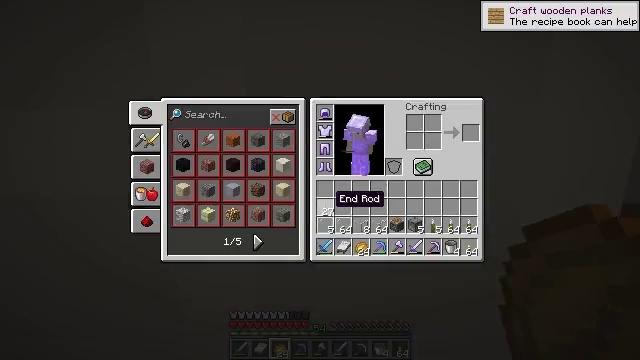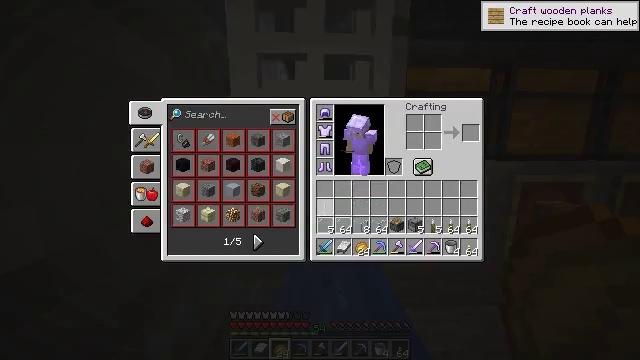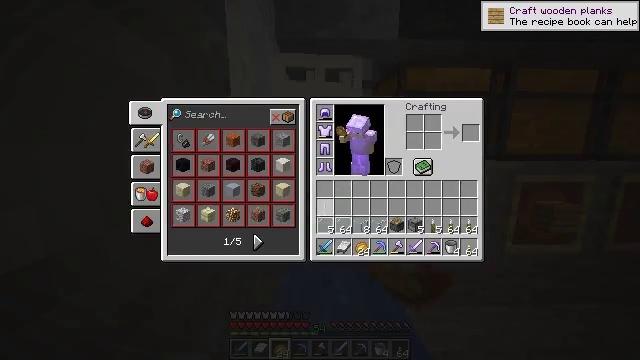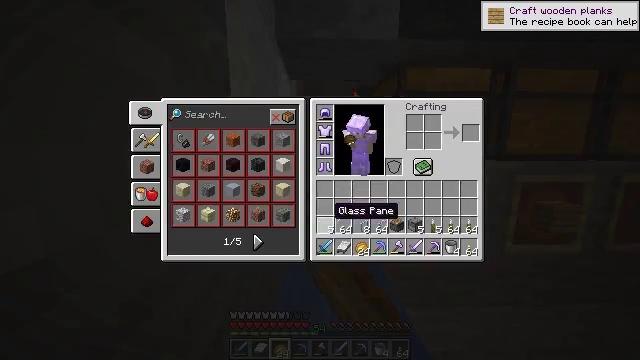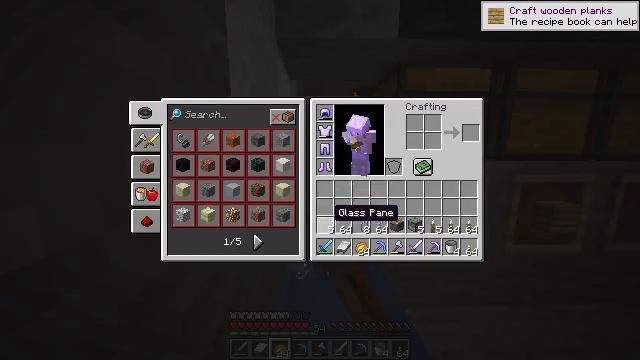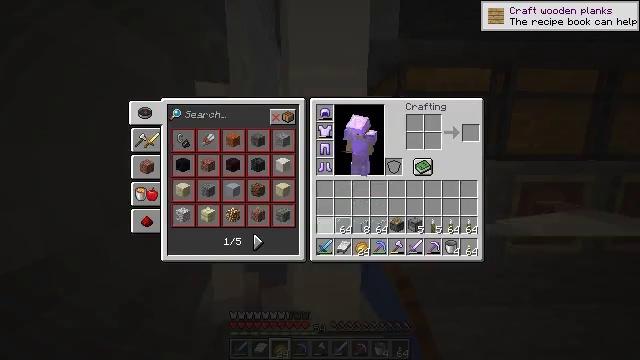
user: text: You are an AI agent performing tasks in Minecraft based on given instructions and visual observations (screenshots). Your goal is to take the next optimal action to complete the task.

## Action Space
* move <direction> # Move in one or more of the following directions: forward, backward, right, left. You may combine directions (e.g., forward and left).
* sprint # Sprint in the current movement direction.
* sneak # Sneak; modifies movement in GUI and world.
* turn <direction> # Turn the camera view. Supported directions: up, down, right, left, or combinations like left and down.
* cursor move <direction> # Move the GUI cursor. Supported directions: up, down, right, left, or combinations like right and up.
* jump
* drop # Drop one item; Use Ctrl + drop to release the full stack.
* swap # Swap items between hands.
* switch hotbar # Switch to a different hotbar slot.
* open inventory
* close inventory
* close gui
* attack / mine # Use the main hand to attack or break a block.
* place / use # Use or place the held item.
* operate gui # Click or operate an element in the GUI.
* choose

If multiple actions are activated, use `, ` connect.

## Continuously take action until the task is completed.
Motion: motion action
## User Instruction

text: Remove an end rod from the inventory.
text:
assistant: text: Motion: sprint, drop, open gui
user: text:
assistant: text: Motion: sprint, drop
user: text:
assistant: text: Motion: sprint, cursor move down
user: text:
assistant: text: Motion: sprint
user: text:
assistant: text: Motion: sprint, drop
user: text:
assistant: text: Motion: sprint, drop